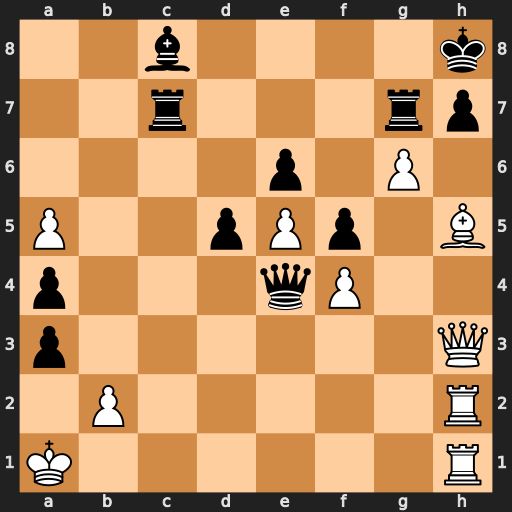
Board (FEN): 2b4k/2r3rp/4p1P1/P2pPp1B/p3qP2/p6Q/1P5R/K6R
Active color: w
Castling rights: -
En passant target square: -
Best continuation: Qxa3 Qxh1+ Rxh1